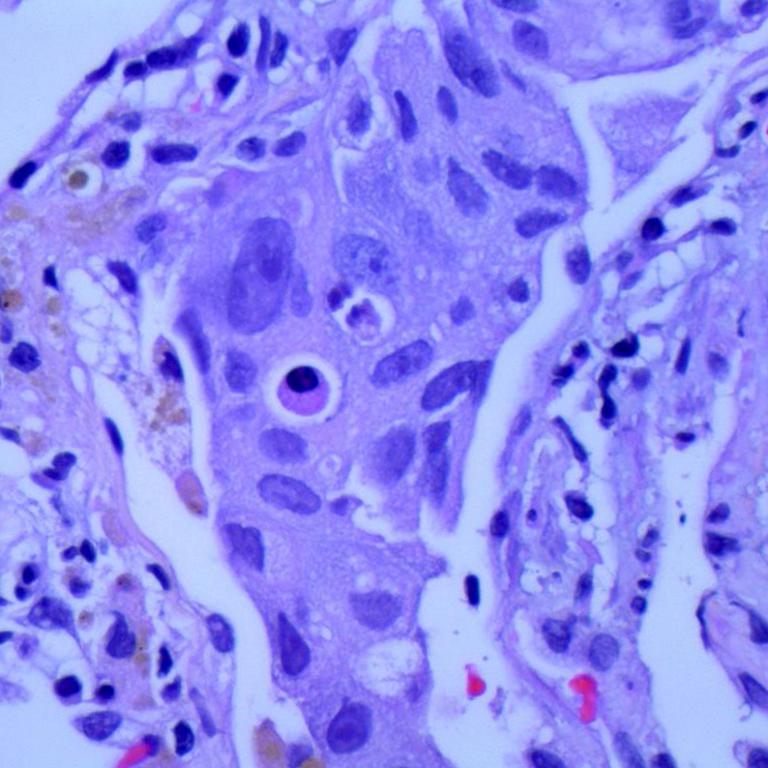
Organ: lung
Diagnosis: adenocarcinomas